I will show an image sequence of human cooking. I have annotated the images with numbered circles. Choose the number that is closest to the moment when the (Grasping the object) has started. You are a five-time world champion in this game. Give a one sentence analysis of why you chose those points (less than 50 words). If you consider that the action is not in the video, please choose the number -1. Provide your answer at the end in a json file of this format: {"points": []}
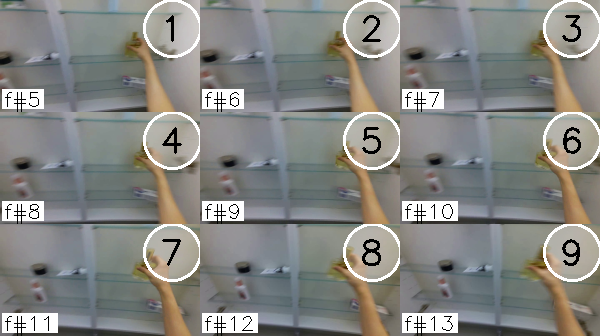
Frame 1 shows the clearest moment of hand-object contact.
{"points": [1]}